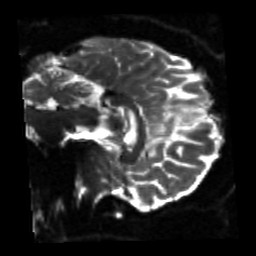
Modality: sbref
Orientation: sagittal
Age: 42
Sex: male
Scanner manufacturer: siemens
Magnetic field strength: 3 T
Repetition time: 5.25 s
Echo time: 0.08 s